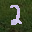
Label: 2